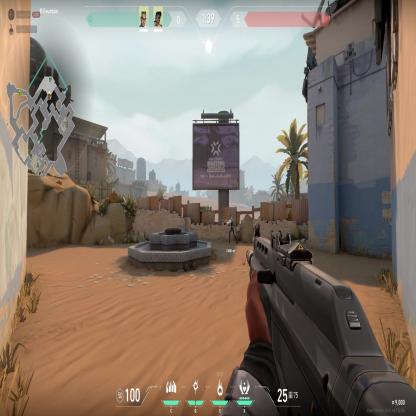
Label: teammate